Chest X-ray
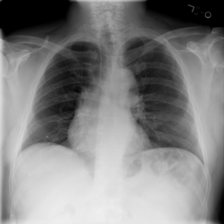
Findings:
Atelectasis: negative
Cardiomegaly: negative
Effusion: negative
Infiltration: negative
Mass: negative
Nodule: negative
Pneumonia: negative
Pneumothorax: negative
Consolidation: negative
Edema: negative
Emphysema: negative
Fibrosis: negative
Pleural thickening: negative
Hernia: negative